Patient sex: F
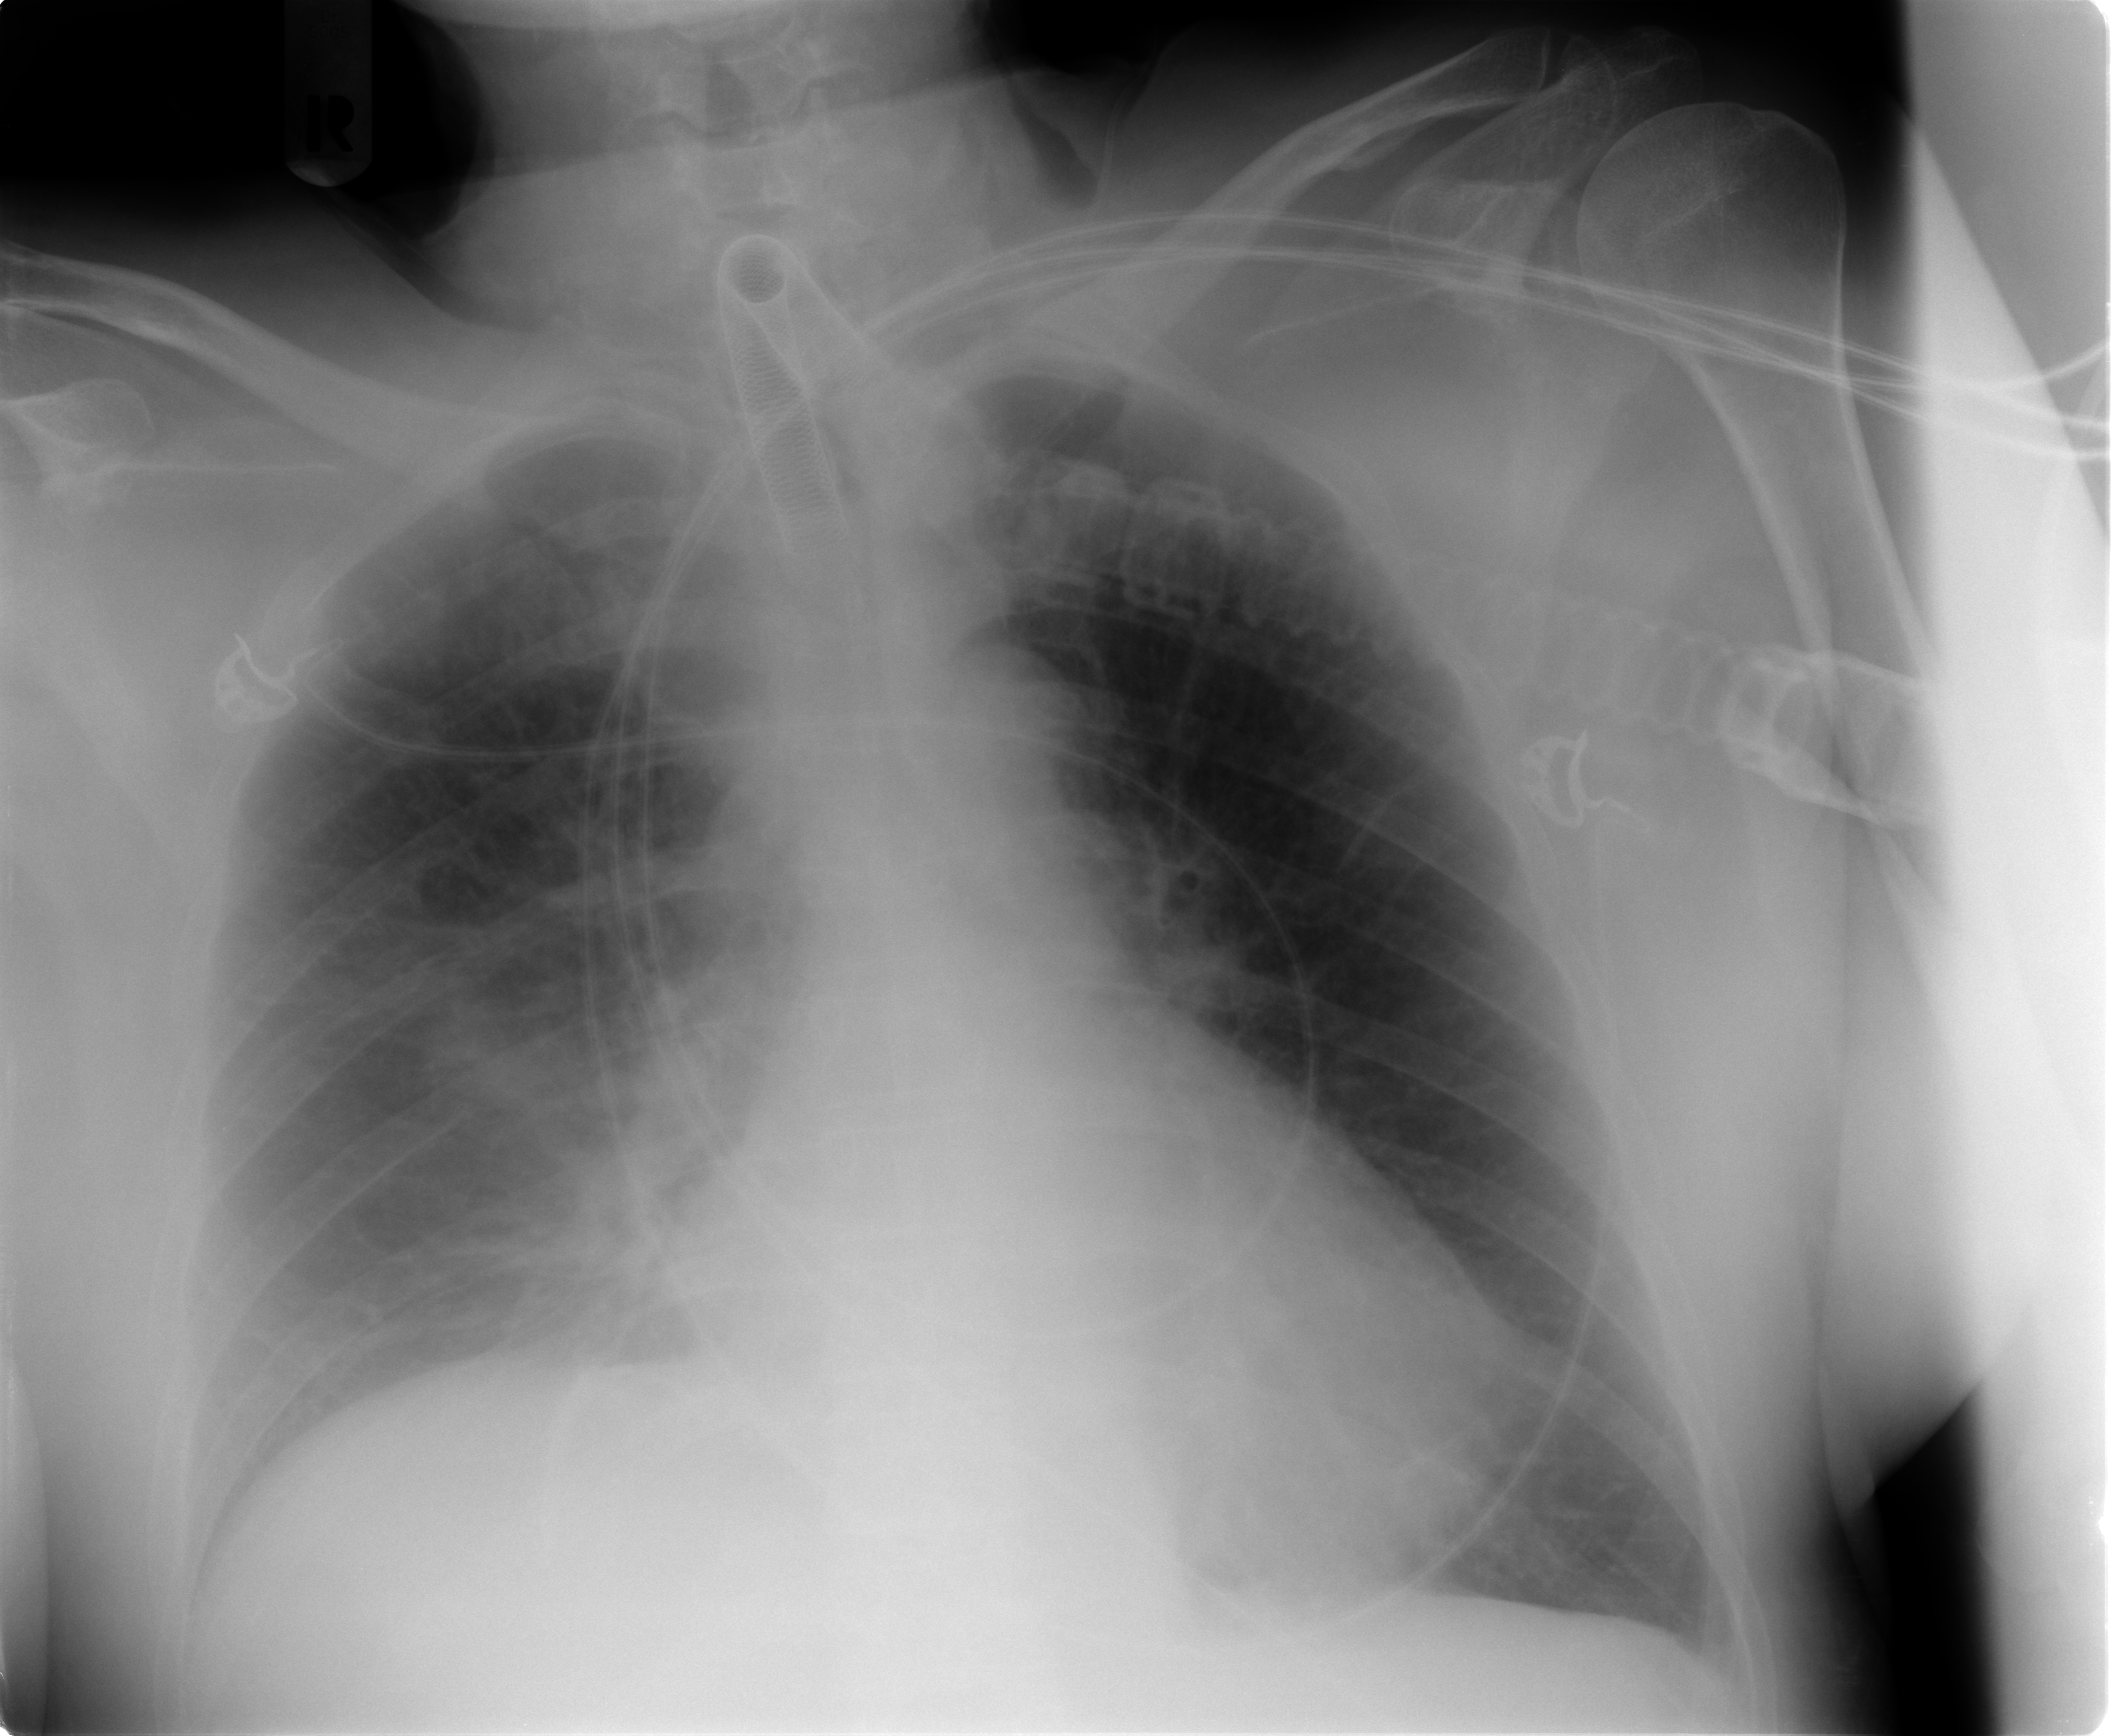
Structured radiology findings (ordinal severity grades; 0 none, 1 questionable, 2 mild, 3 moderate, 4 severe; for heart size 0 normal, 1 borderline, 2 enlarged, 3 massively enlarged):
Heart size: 0
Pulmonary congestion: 2
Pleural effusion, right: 1
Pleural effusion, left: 0
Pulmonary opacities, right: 1
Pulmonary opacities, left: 0
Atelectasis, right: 2
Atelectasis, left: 0